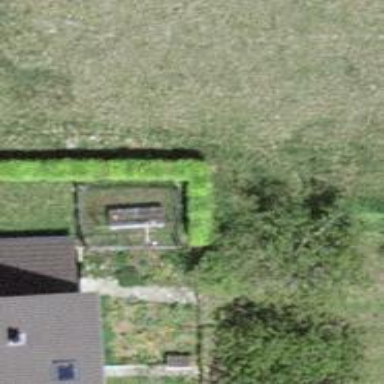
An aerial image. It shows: Hedge acting as barrier.